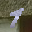
Label: 1